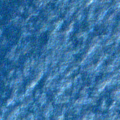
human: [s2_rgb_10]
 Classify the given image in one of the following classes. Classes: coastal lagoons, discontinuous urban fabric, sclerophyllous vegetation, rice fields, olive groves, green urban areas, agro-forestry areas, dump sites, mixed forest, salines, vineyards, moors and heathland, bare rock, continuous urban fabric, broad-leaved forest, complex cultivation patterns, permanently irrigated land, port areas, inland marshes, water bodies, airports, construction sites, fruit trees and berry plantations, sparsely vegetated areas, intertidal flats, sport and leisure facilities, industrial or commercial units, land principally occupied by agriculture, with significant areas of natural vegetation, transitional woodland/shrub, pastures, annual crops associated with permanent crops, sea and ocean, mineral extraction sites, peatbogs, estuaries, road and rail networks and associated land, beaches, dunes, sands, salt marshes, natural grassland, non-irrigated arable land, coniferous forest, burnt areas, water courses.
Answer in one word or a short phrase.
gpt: sea and ocean